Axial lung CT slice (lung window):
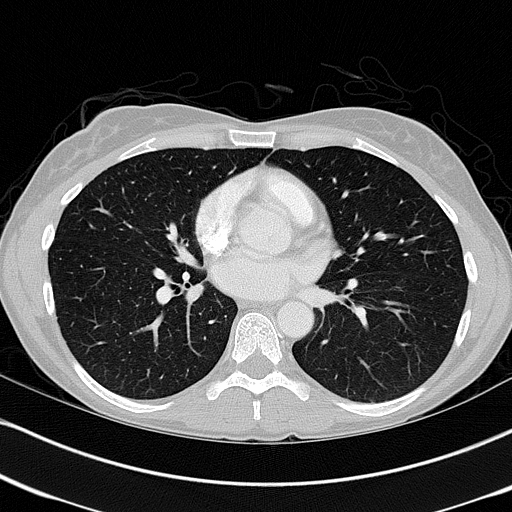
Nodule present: no